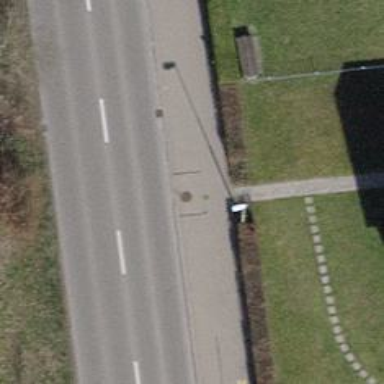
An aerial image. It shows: Double cycle barrier.